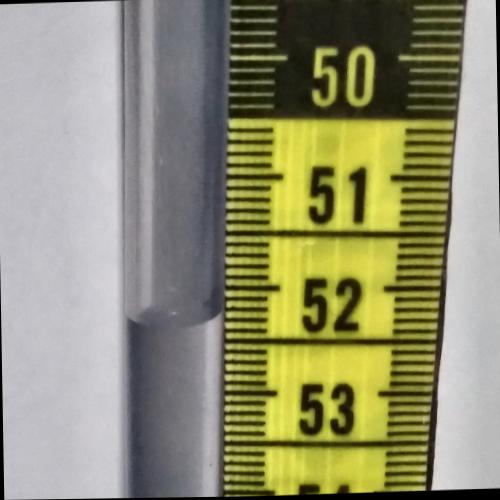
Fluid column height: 52.3 cm